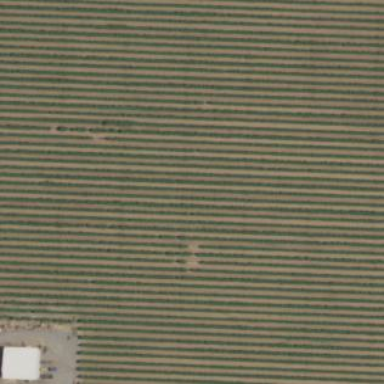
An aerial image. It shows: Olive tree orchard.